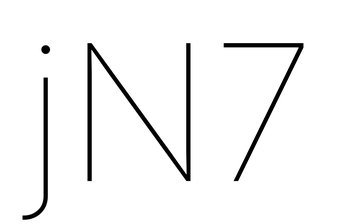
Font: Inter_Thin